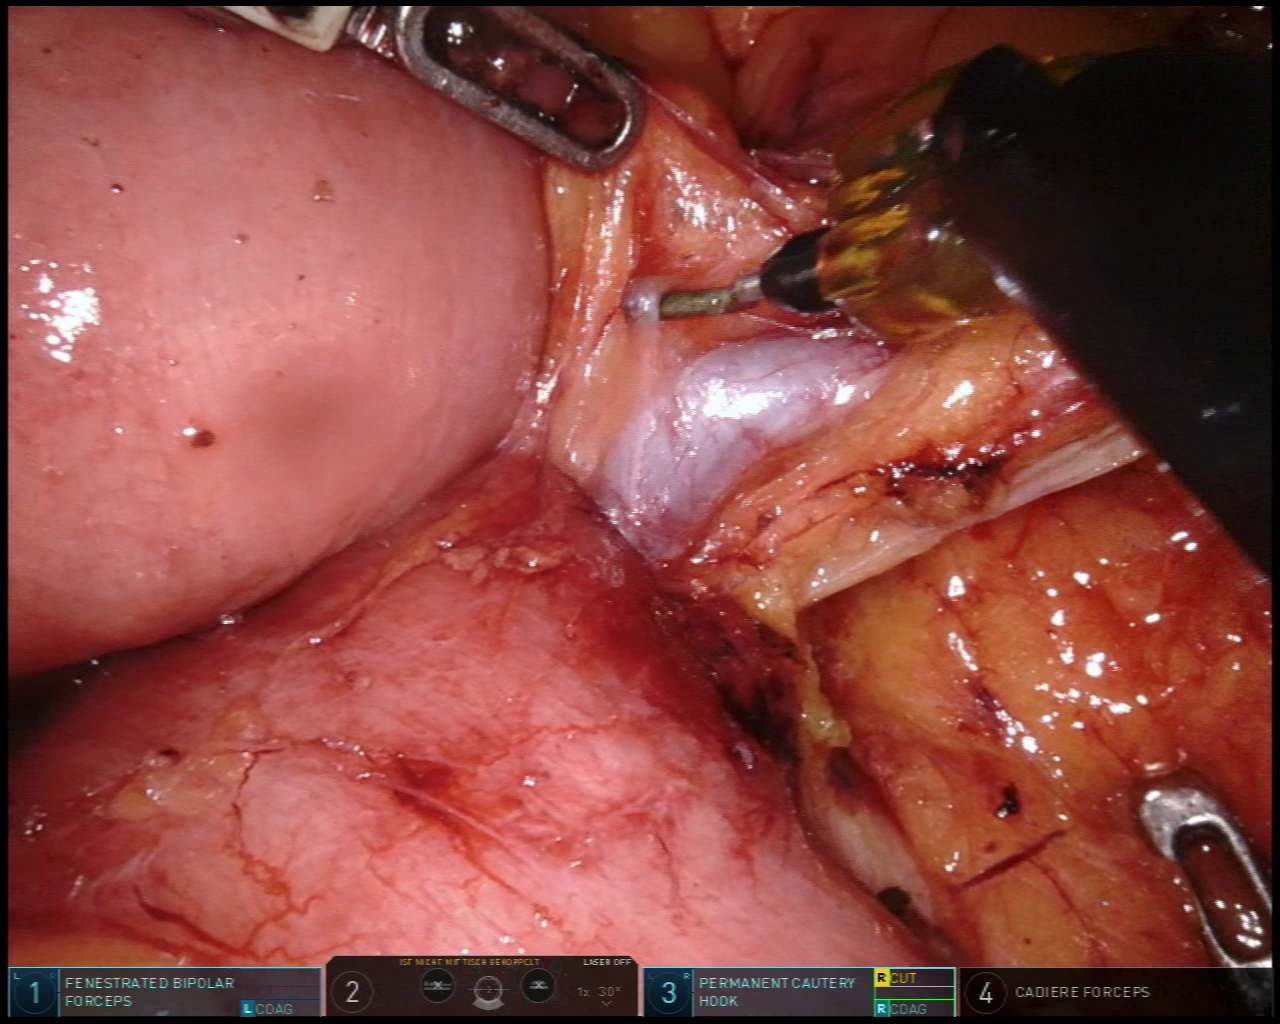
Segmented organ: intestinal_veins
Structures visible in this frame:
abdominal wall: no
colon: yes
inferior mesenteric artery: no
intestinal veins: yes
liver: no
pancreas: no
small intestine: yes
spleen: no
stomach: no
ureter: no
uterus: no
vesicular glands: no